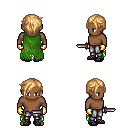
a pixel art fantasy rpg character, male body template, human, dark skin, green tattered cape, metal pants, light blonde pixie cut hairstyle, gold gloves, ghillies, dagger, four views (front, back, left, right), 2x2 character sprite sheet, small pixel art, hard edges, no anti-aliasing